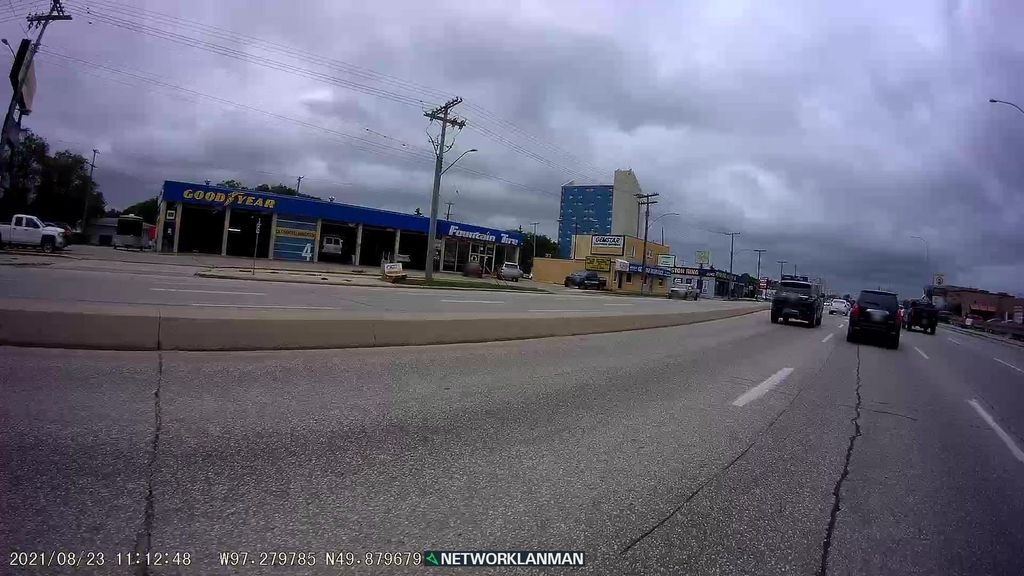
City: winnipeg